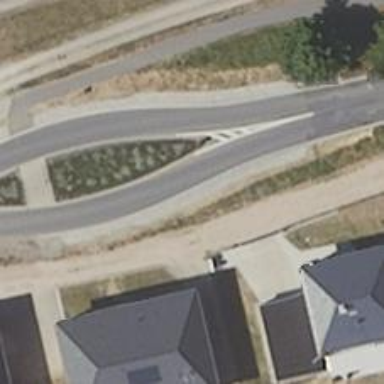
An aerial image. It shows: Secondary road with asphalt surface.